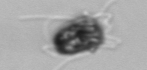
Label: Pyramimonas_morphotype1